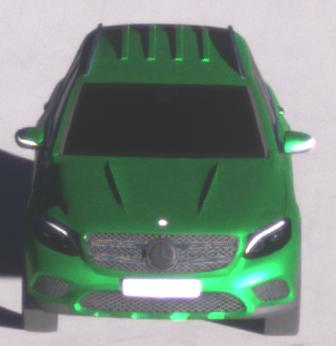
Make: Mercedes-Benz
Model: GLC 250
Detailed model: GLC (253)
Model produced from: 2015/09
Model produced until: 2018/05
Doors: 5
Color: green
Road condition: dry road
Daytime: sunrise or sunset
Contrast: high contrast